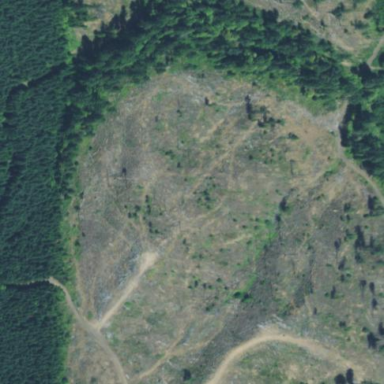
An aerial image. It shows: Forest with evergreen needle-leaved trees.